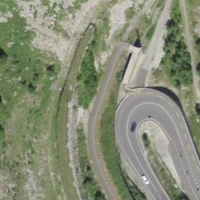
EUNIS habitat code: 23
Species observed at this site:
Silene dioica
Veronica chamaedrys